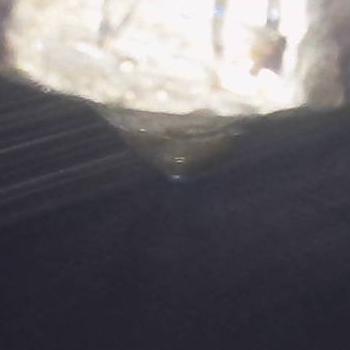
Flow rate: 141%